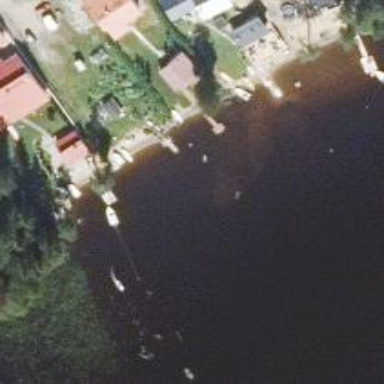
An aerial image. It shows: Man-made pier.